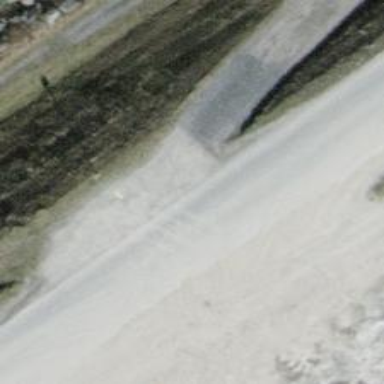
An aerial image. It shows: Unpaved unclassified road.